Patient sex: F
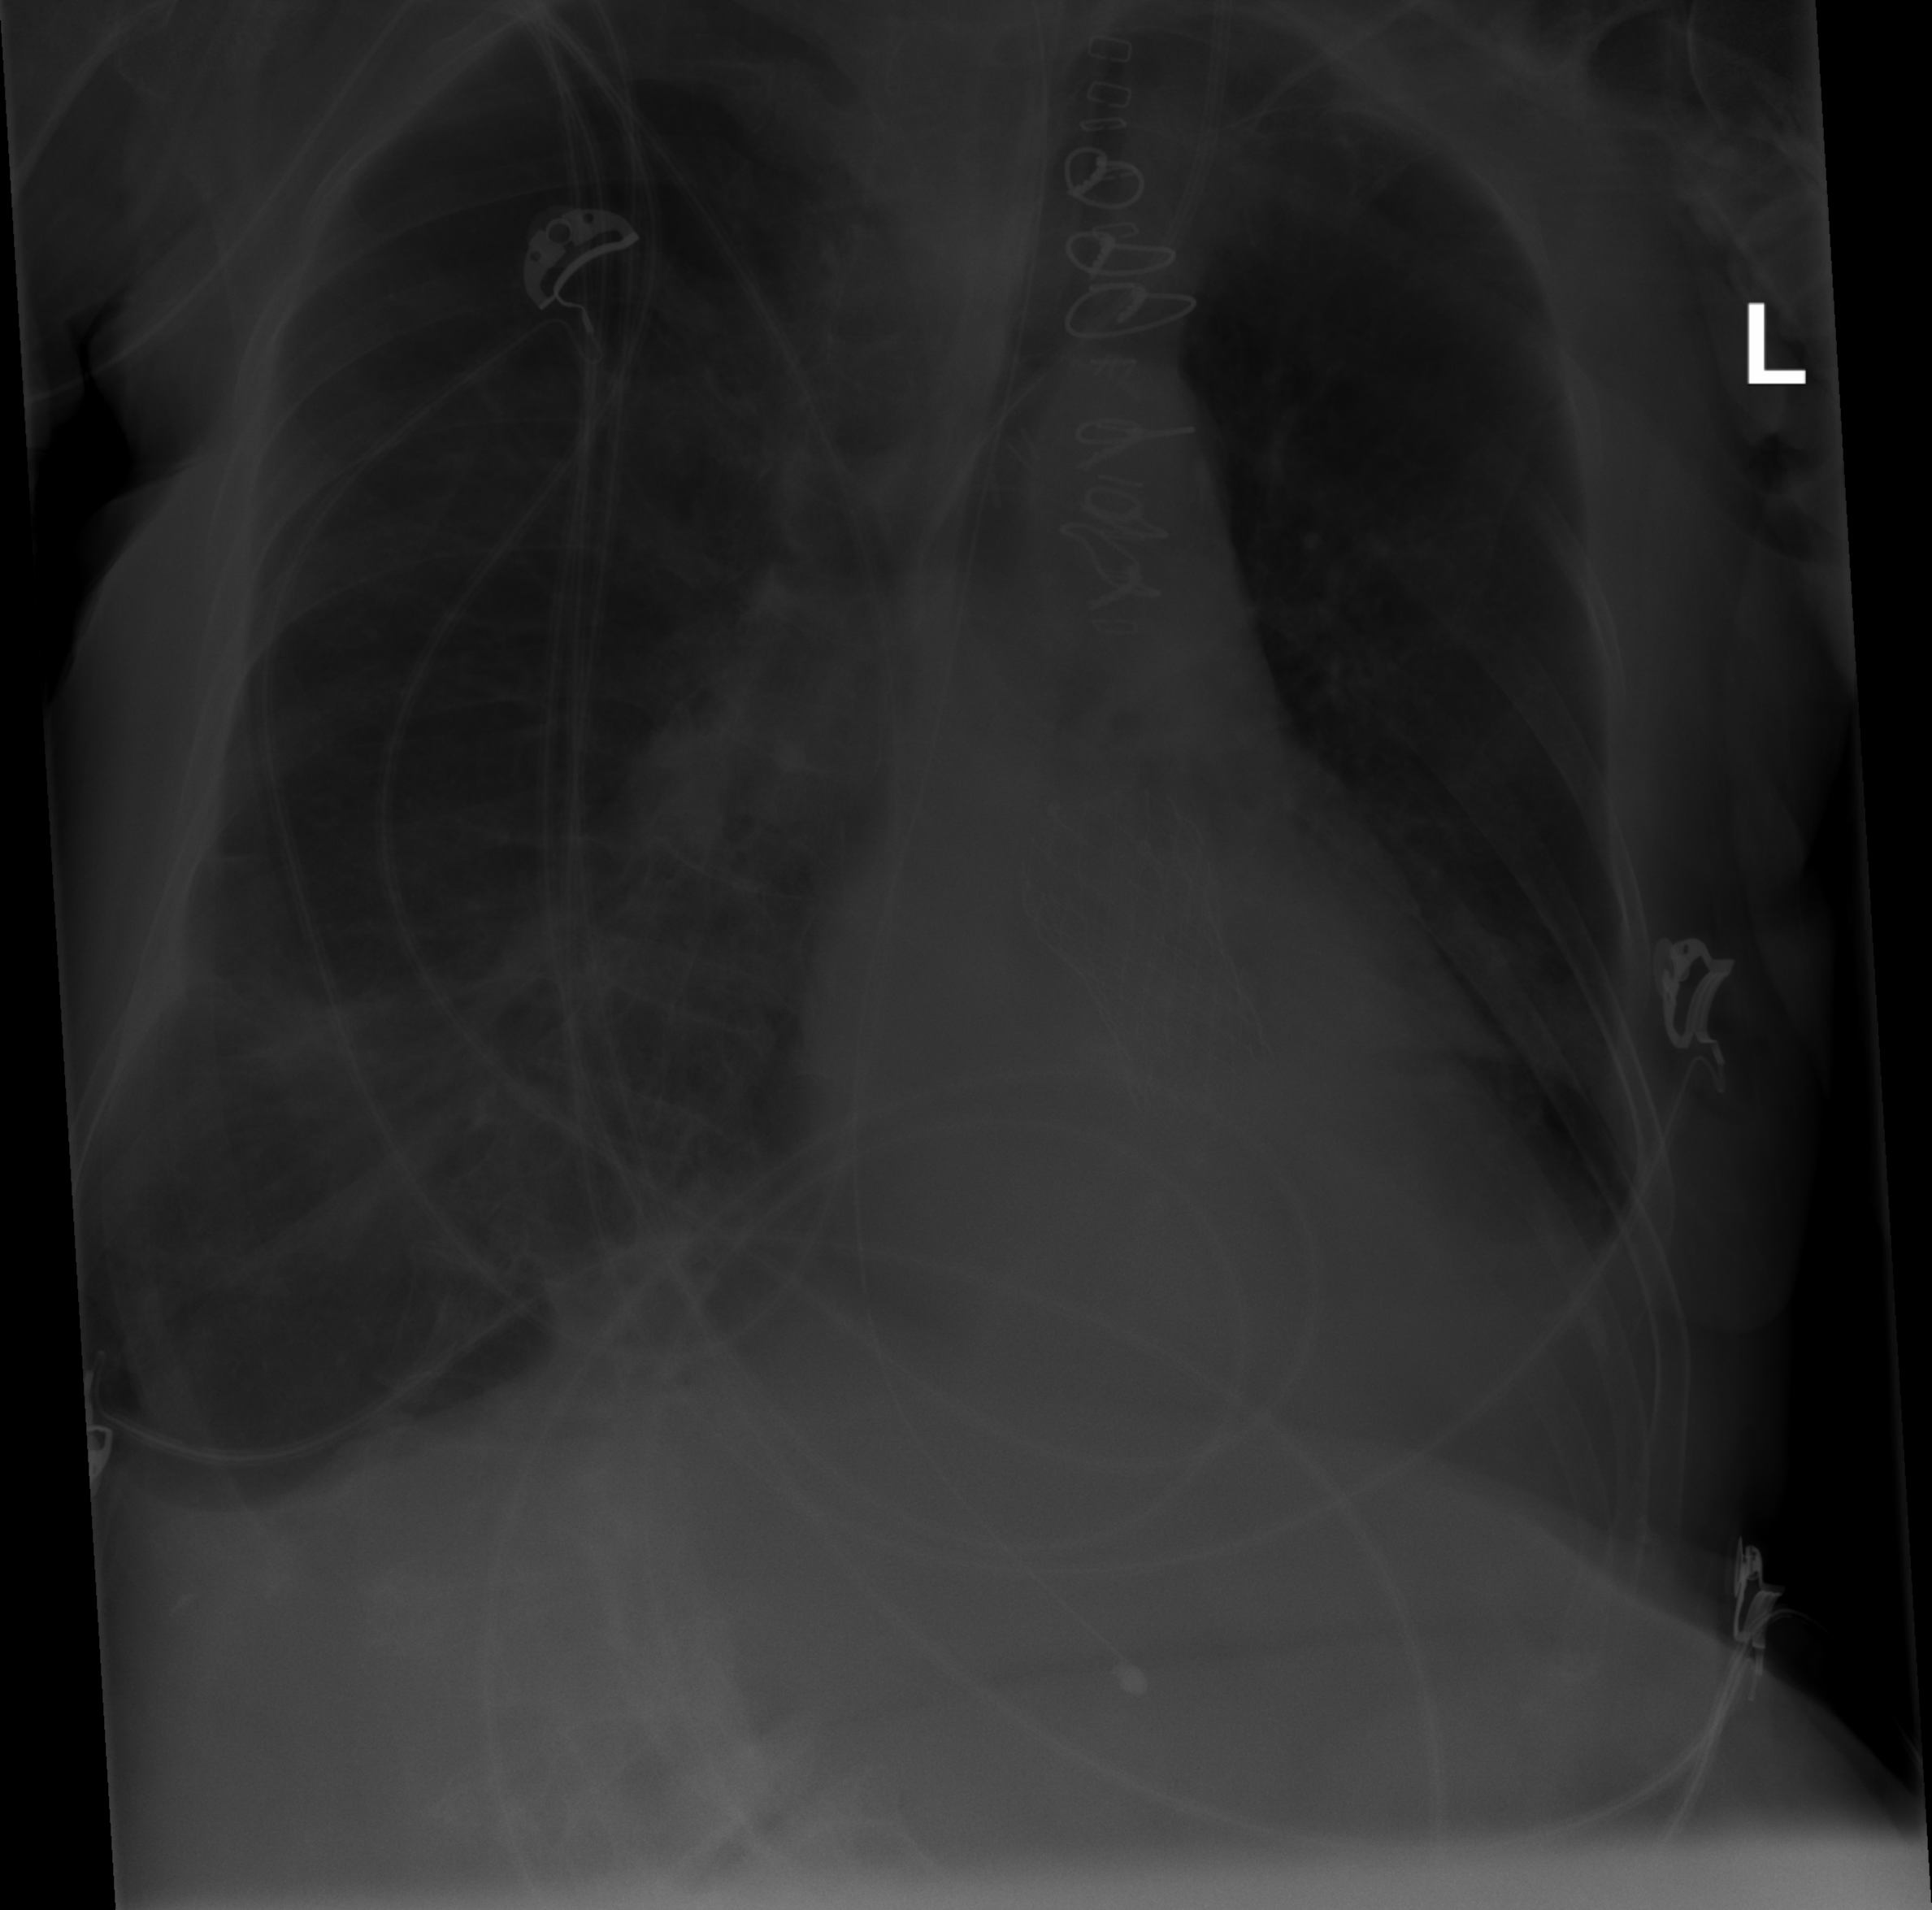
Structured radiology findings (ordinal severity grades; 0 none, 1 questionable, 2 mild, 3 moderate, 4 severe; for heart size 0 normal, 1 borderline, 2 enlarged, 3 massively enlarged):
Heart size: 1
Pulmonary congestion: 2
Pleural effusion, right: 2
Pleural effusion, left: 0
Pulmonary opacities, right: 2
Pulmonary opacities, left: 2
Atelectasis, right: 2
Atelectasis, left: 2